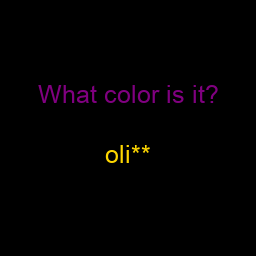
Color: gold
Color name shown: olive
Background color: black
Question text color: purple